Question: I have the following query for retrieving data in my MYSQL database:
'''
SELECT a.PARNT_CIVSTATUS,count(a.PARNT_CIVSTATUS) from tbl_parnt a left join tbl_intrvw b
on a.QN_NUMBR=b.QN_NUMBR left join tbl_barangay c on b.ZONE_NUM=c.BRGY_ZONE_NUM
group by a.PARNT_CIVSTATUS
'''
This is the output from phpmyadmin:

And this is the output using json_encode in PHP:
'''
[
{"0":"L","PARNT_CIVSTATUS":"L","1":"14","count(a.PARNT_CIVSTATUS)":"14"},
{"0":"LSP","PARNT_CIVSTATUS":"LSP","1":"9","count(a.PARNT_CIVSTATUS)":"9"},
{"0":"M","PARNT_CIVSTATUS":"M","1":"4386","count(a.PARNT_CIVSTATUS)":"4386"},
{"0":"N","PARNT_CIVSTATUS":"N","1":"45","count(a.PARNT_CIVSTATUS)":"45"},
{"0":"NON","PARNT_CIVSTATUS":"NON","1":"1","count(a.PARNT_CIVSTATUS)":"1"},
{"0":"O","PARNT_CIVSTATUS":"O","1":"12","count(a.PARNT_CIVSTATUS)":"12"},
{"0":"S","PARNT_CIVSTATUS":"S","1":"681","count(a.PARNT_CIVSTATUS)":"681"},
{"0":"SGP","PARNT_CIVSTATUS":"SGP","1":"143","count(a.PARNT_CIVSTATUS)":"143"},
{"0":"SP","PARNT_CIVSTATUS":"SP","1":"148","count(a.PARNT_CIVSTATUS)":"148"},
{"0":"SPG","PARNT_CIVSTATUS":"SPG","1":"12","count(a.PARNT_CIVSTATUS)":"12"},
{"0":"W","PARNT_CIVSTATUS":"W","1":"239","count(a.PARNT_CIVSTATUS)":"239"},
{"0":"WGW","PARNT_CIVSTATUS":"WGW","1":"1","count(a.PARNT_CIVSTATUS)":"1"},
{"0":"WW","PARNT_CIVSTATUS":"WW","1":"2","count(a.PARNT_CIVSTATUS)":"2"}
]
'''
I don't know how to format it like this:
'''
{ y: 'L', a: 10 },
{ y: 'LSP', a: 75 },
{ y: 'M', a: 50 },
{ y: 'N', a: 75 },
{ y: 'SGP', a: 50 },
{ y: 'SP', a: 75 },
{ y: 'W', a: 57 }
'''
It's for a morris.js bar chart data. How do I format it this way?
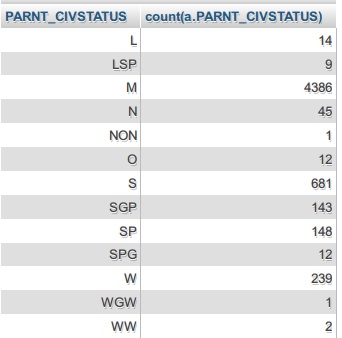
Answer: This will require modification in more than just your sql, but it is easily possible; firstly, using the <URL>, you can create an alias for the columns which you reference:
'''
SELECT a.PARNT_CIVSTATUS AS 'y', count(a.PARNT_CIVSTATUS) AS 'a'
FROM tbl_parnt a
LEFT JOIN tbl_intrvw b ON a.QN_NUMBR=b.QN_NUMBR
LEFT JOIN tbl_barangay c ON b.ZONE_NUM=c.BRGY_ZONE_NUM
GROUP BY a.PARNT_CIVSTATUS
'''
The above, assuming I did things correctly, should give you <URL>.
However, that still leaves the php side of things. Given you haven't posted your php, I'm going to address this in the two ways I know how; deprecated 'mysql_*' functions, and PDO:
Firstly, the functions. If you're using these, I highly recommend against doing so, and changing to either PDO or mysqli; anyway, to the code!
'''
$arr = array();
while ($row = mysql_fetch_assoc($result)) {
$arr[] = $row;
}
'''
The above uses <URL>, and the example enclosed within that documentation page. It fetches an associative array of the results, assuming they are like the above SQLFiddle demo I provided, and shoves them into an existing array; this array would of course then be used in json_encode to produce the desired result.
The second method I spoke, PDO, or php Data Objects, is one I stand by; I'm not going to get into a complete demo here, as that's out of the scope of this answer, but will replicate the above code in PDO:
'''
$arr = $stmt->fetchAll(PDO::FETCH_ASSOC);
'''
Here, I use <URL> to fetch every row, and use the constant 'PDO::FETCH_ASSOC' to make sure it only gets the column names and their values; otherwise, you get what you had above.
There is of course a third option, or even a fourth. Mysqli, and some custom-made database abstraction layer. I'm not experienced in either, and thus I won't be providing any examples save php.net's <URL>.